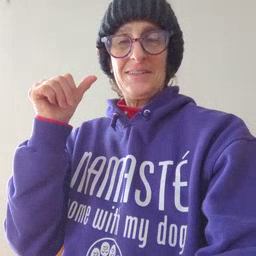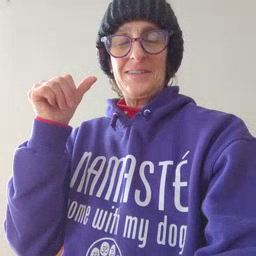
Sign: yesterday